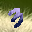
Label: 3